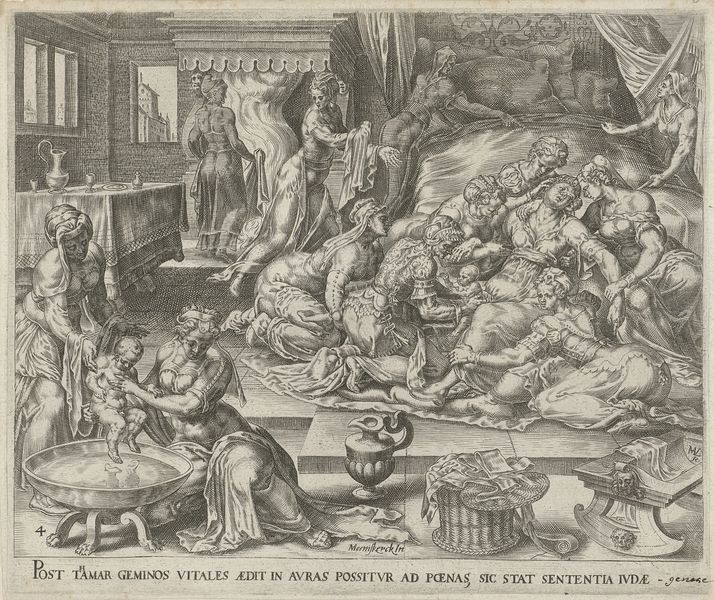
Titel: Geboorte van Peres en Zerach
Künstler: Harmen Jansz Muller
Standort: Amsterdam
Institution: Rijksmuseum
Schlagwörter: pichet, bain, bébé, feu, table, lit, accouchement, sage femme